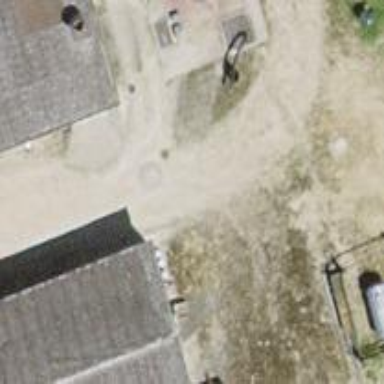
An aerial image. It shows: Driveway.